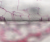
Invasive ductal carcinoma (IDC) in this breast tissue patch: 0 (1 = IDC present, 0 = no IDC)